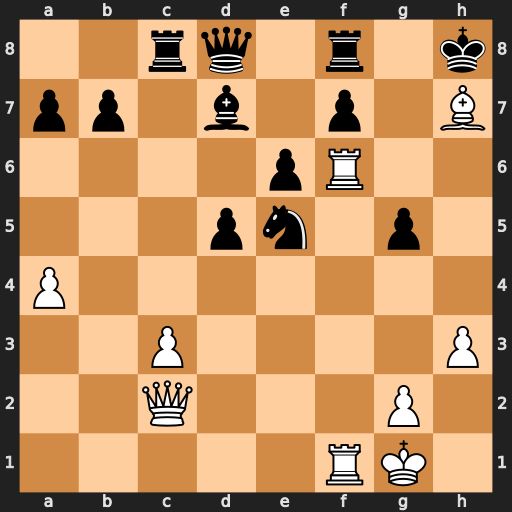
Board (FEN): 2rq1r1k/pp1b1p1B/4pR2/3pn1p1/P7/2P4P/2Q3P1/5RK1
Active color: w
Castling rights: -
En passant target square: -
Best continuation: Qe2 Qb6+ Kh1